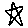
Label: star